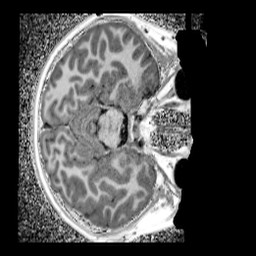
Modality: UNIT1_denoised
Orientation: axial
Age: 10
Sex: male
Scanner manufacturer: siemens
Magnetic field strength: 3 T
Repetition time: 4 s
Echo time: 0.00299 s